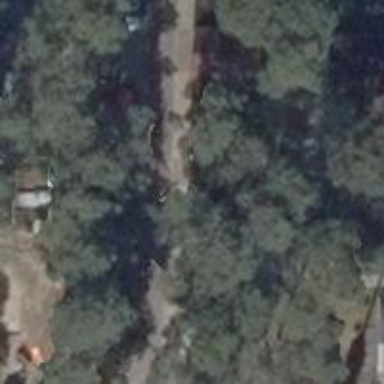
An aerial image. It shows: Driveway.